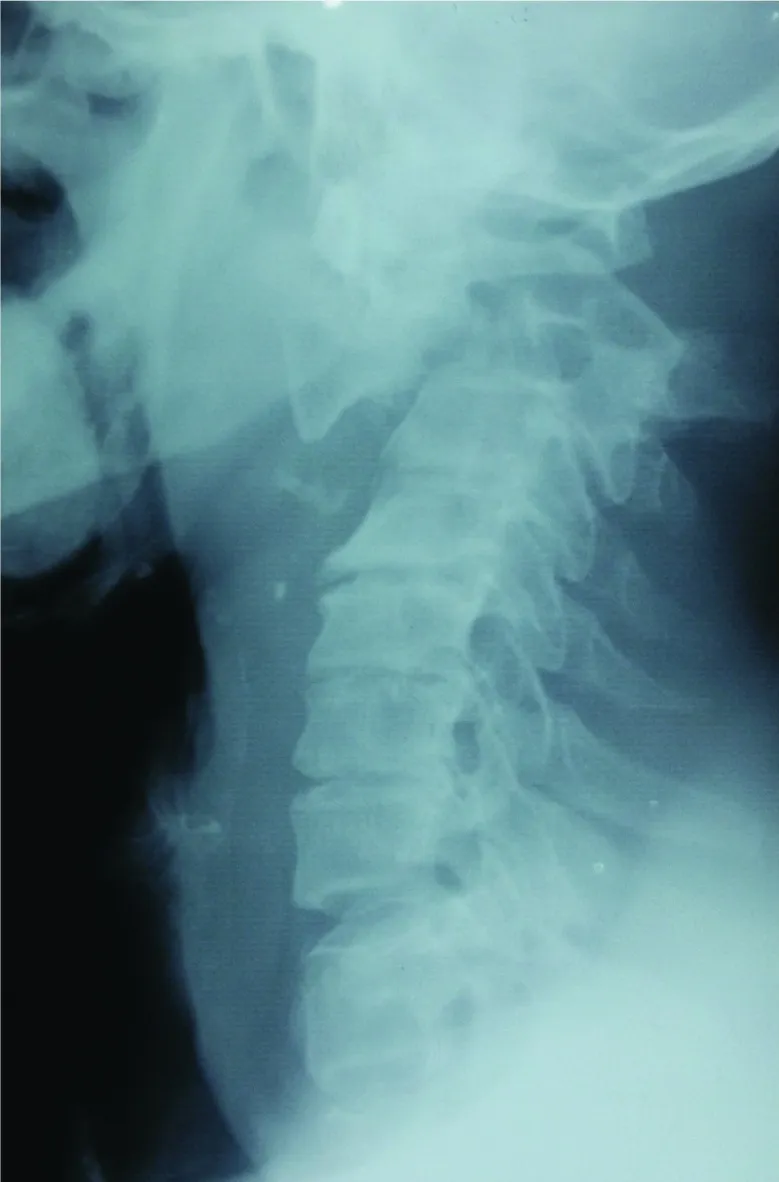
X-ray of the cervical spine showing Hangman's fracture with significant translation and angulation.
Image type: radiology (x_ray)